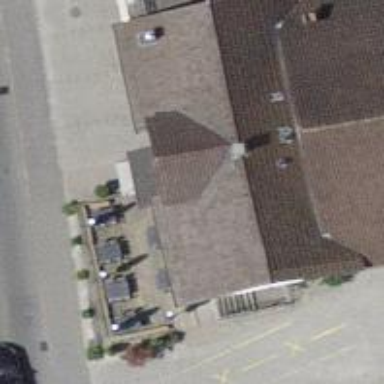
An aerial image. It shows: Restaurant.